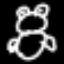
Label: frog